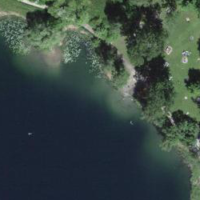
EUNIS habitat code: 14
Species observed at this site:
Geum rivale